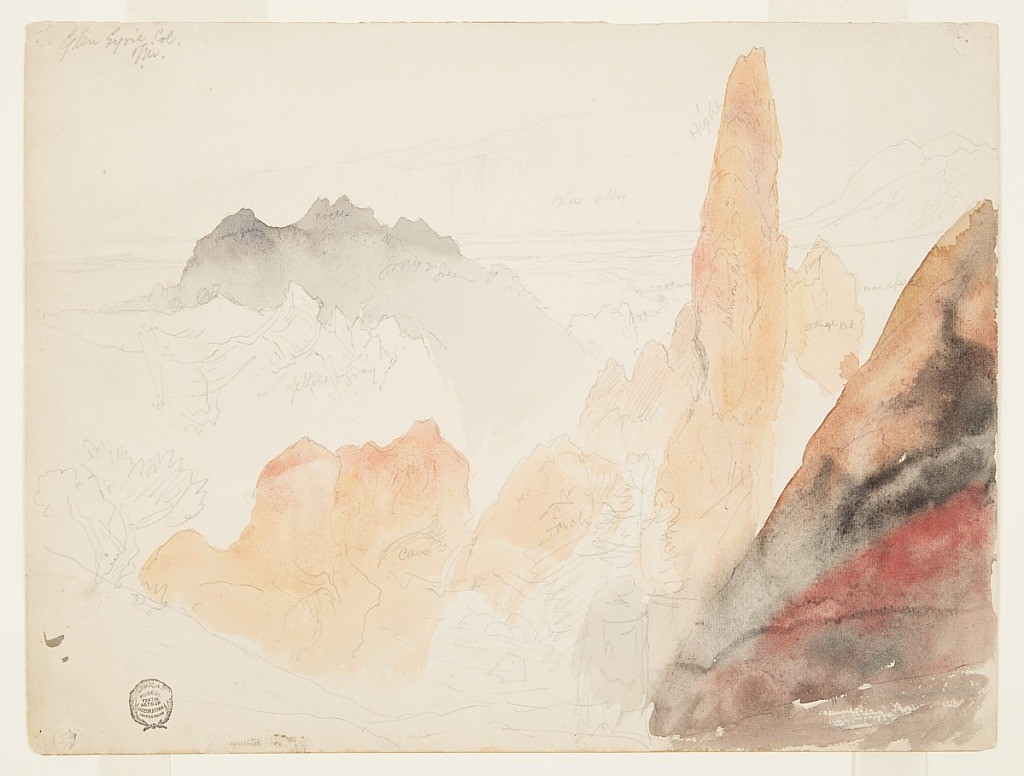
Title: Glen Eyrie, Colorado
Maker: Thomas Moran, American, b. Britain, 1837–1926
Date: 1892
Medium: Brush and watercolor, graphite on cream-colored paper
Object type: Drawing
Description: Horizontal view of sandstone cliffs from an elevated point, with mountain range across plain in background.